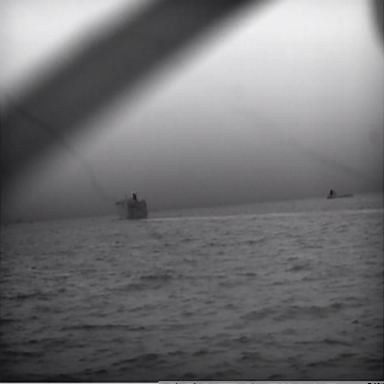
There is a container_ship in the infrared image.